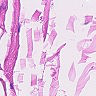
Metastatic tissue present: no